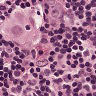
Metastatic tissue present: yes